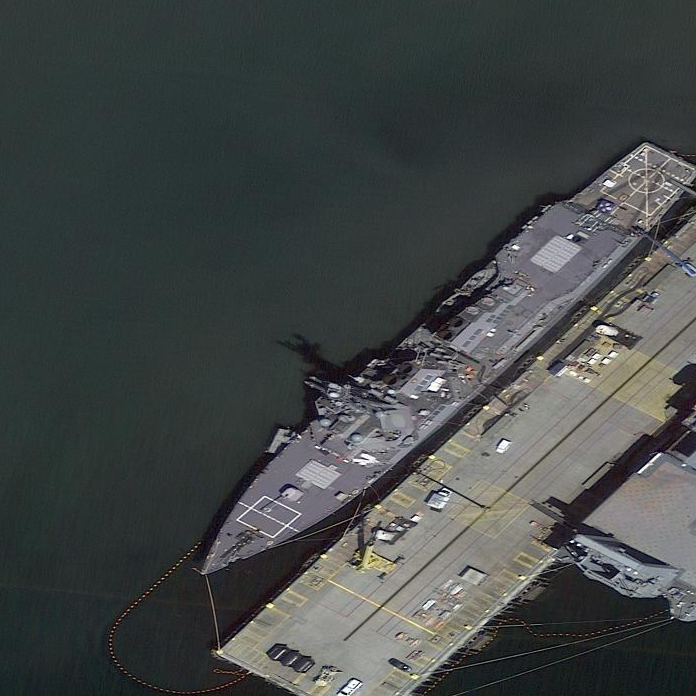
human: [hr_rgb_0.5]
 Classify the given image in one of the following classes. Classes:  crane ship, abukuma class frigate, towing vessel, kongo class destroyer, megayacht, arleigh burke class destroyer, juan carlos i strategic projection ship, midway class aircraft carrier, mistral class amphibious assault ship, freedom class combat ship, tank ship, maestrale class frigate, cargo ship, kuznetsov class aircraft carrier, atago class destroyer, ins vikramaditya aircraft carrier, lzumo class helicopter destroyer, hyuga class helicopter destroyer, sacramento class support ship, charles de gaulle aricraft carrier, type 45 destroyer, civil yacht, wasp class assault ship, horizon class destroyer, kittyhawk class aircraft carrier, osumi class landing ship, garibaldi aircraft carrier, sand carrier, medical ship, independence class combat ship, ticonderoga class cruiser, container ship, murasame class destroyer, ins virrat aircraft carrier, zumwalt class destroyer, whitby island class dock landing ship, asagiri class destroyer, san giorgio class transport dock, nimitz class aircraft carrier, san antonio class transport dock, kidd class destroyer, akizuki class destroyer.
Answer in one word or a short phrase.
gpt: Arleigh Burke class destroyer